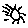
Label: sun